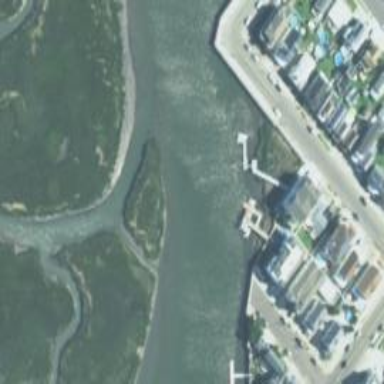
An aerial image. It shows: Man-made pier.